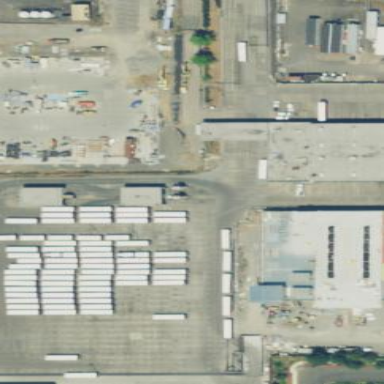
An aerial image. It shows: Industrial depot area.